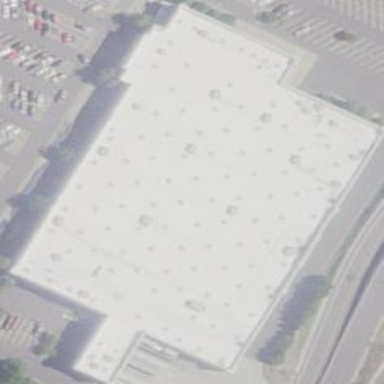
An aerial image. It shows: Retail building.